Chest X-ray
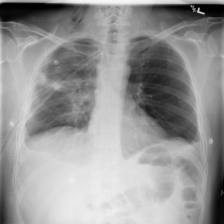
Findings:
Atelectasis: negative
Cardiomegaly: negative
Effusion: positive
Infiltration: negative
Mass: negative
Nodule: negative
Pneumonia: negative
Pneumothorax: negative
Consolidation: negative
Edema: negative
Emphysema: negative
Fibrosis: negative
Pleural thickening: positive
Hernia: negative